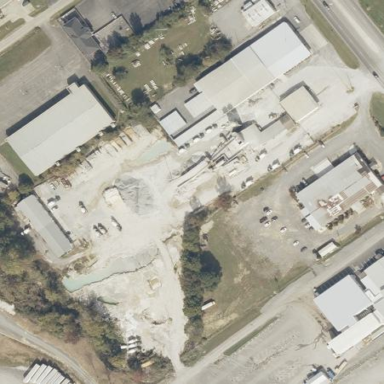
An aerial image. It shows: Industrial area used for concrete manufacturing.